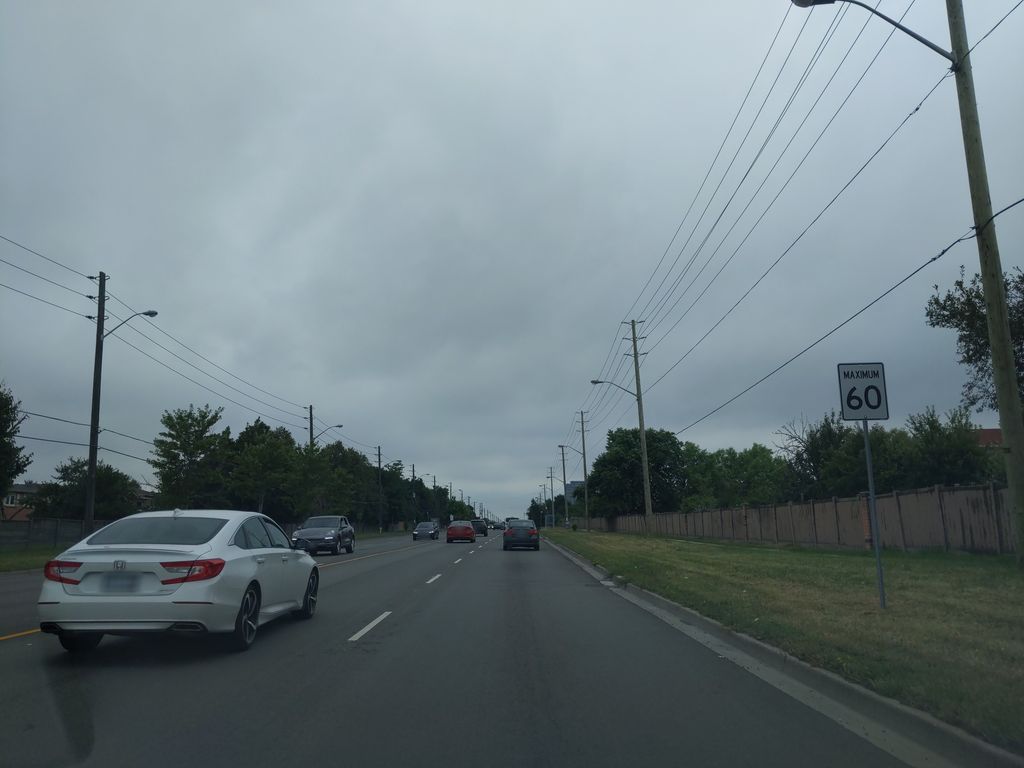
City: toronto